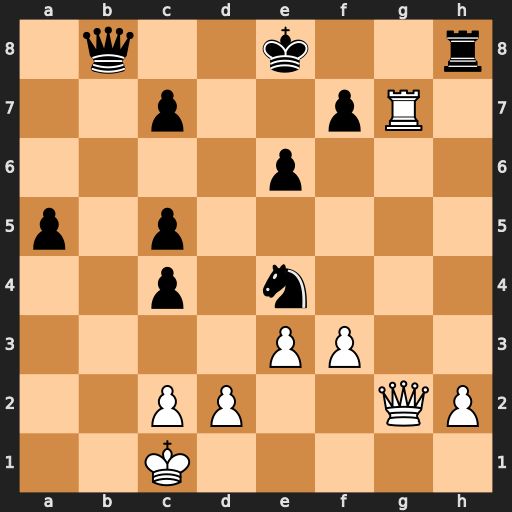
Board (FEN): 1q2k2r/2p2pR1/4p3/p1p5/2p1n3/4PP2/2PP2QP/2K5
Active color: w
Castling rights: k
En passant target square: -
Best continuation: Rg8+ Ke7 Rxb8